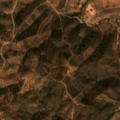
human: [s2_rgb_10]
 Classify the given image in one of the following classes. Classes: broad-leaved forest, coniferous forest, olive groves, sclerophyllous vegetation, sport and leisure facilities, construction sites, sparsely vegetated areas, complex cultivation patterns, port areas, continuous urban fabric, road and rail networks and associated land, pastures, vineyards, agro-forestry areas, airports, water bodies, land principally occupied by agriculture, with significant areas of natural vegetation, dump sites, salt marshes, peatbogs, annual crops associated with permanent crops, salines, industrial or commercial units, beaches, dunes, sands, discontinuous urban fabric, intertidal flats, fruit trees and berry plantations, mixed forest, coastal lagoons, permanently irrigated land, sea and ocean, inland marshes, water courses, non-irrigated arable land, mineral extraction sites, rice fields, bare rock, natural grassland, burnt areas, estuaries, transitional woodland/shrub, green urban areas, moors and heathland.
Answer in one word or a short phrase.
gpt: land principally occupied by agriculture, with significant areas of natural vegetation, broad-leaved forest, transitional woodland/shrub